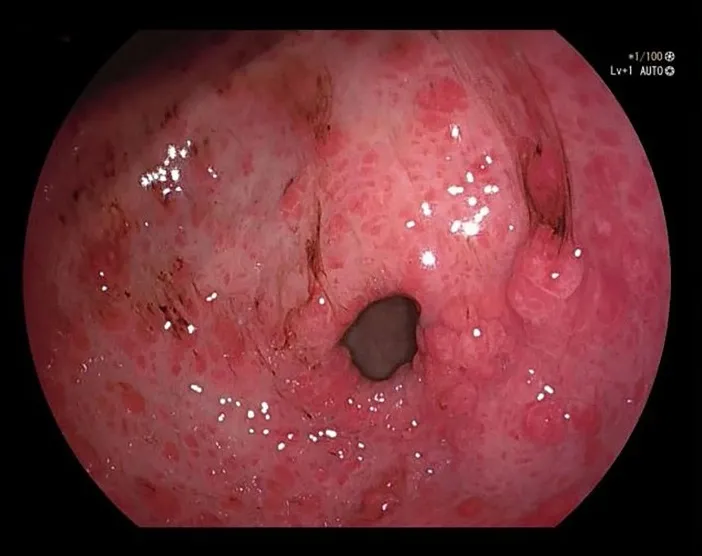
Gastric antrum.
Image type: endoscopy (other_endoscopy)